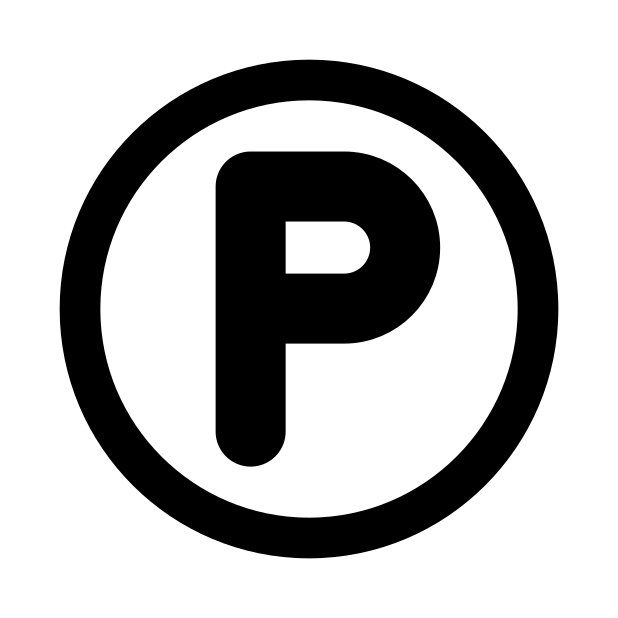
Emoji: ℗
Name: sound recording copyright
Unicode: 0x2117